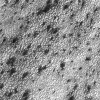
Atmospheric dust classification: not_dusty